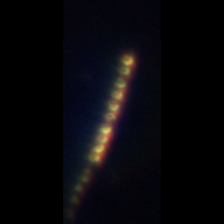
Taxon: Skeletonema
Group: Diatoms